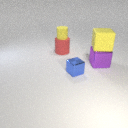
small yellow rubber cylinder to the left of large yellow rubber cube